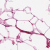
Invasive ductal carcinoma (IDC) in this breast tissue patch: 0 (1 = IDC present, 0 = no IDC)